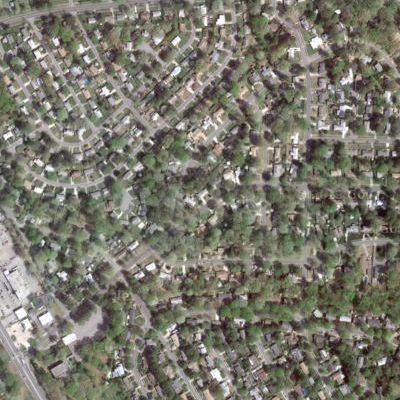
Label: Resident